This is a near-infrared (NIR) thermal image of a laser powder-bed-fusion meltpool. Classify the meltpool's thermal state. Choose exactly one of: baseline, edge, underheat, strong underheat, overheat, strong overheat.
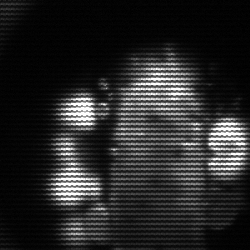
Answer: strong underheat